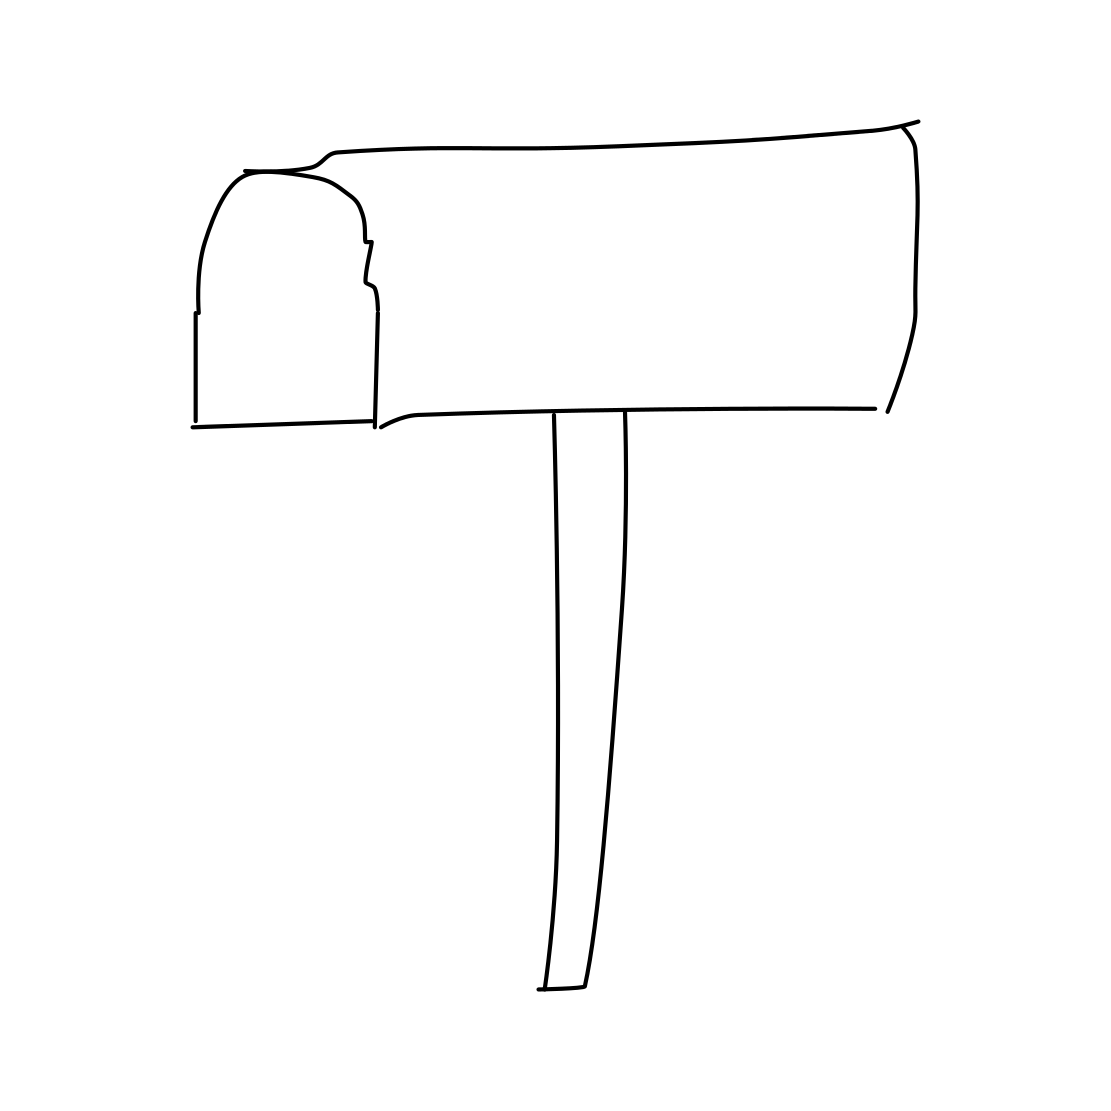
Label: mailbox